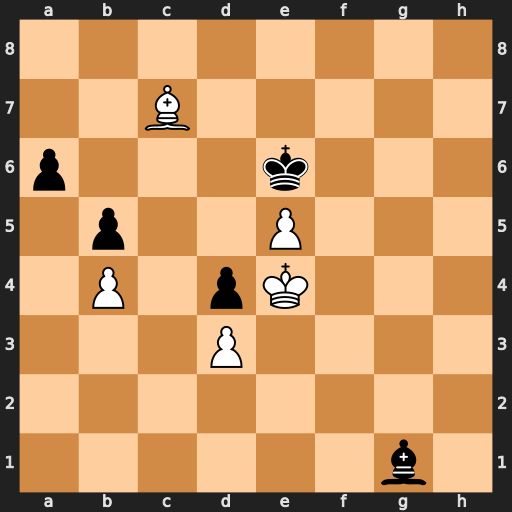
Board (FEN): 8/2B5/p3k3/1p2P3/1P1pK3/3P4/8/6b1
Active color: w
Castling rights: -
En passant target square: -
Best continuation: Bb6 Bf2 Bxd4